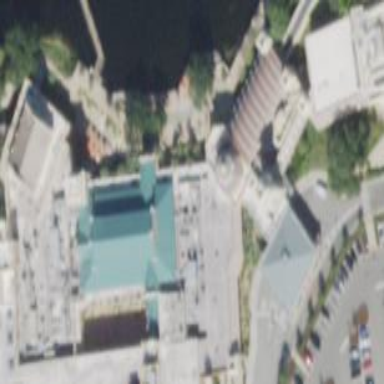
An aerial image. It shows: Hotel building.